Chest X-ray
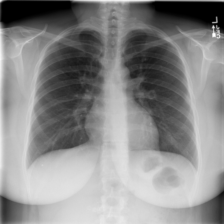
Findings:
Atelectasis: negative
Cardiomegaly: negative
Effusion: negative
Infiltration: negative
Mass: negative
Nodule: negative
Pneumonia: negative
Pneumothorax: negative
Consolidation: negative
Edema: negative
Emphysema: negative
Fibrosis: negative
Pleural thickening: negative
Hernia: negative